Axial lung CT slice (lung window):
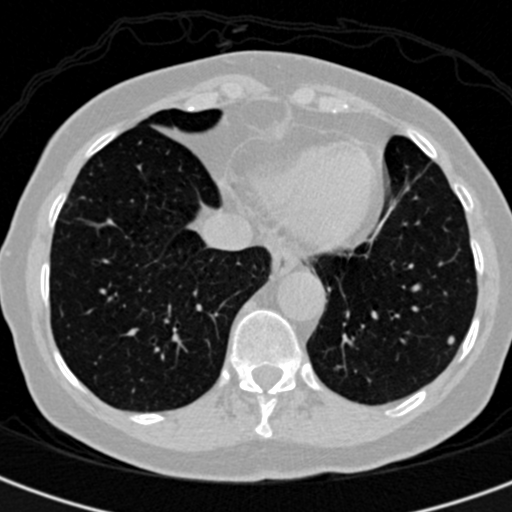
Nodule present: yes
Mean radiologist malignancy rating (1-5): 3